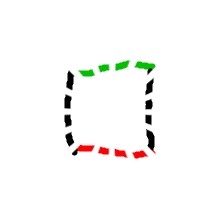
Shape: square